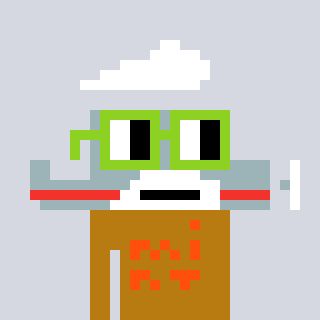
a pixel art character with square light green glasses, a plane-shaped head and a gold-colored body on a cool background